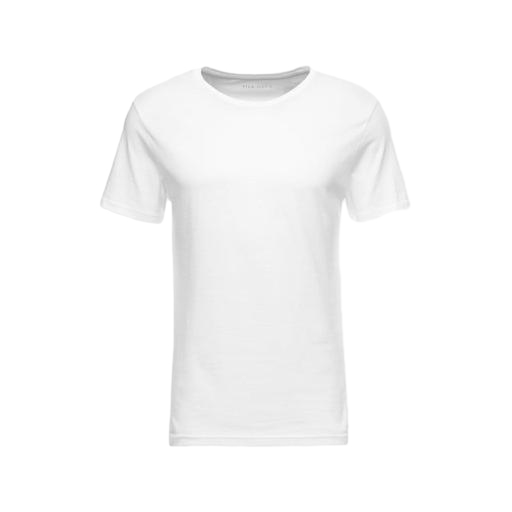
white technical t-shirt, plain white t-shirt, white supima tee, white background